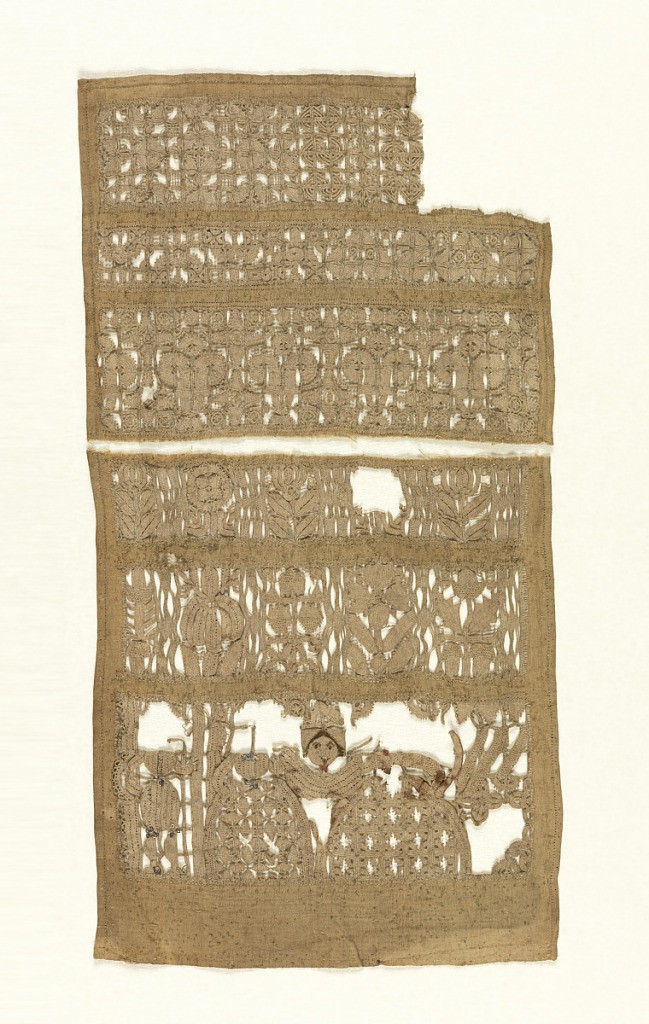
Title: Sampler
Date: ca. 1650
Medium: linen embroidery on linen foundation Technique: withdrawn element and embroidery on plain weave
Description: The top three bands from a sampler.